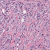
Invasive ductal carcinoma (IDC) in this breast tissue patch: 1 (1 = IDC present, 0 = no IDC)